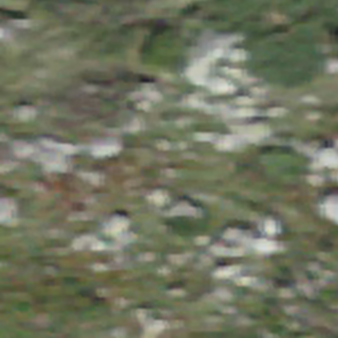
Label: other